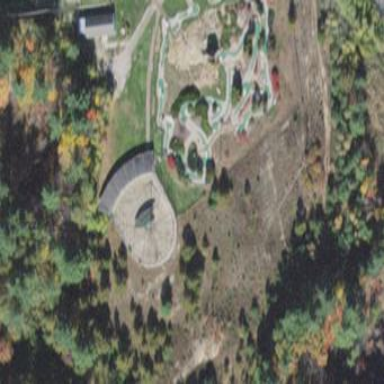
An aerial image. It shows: Miniature golf leisure land.